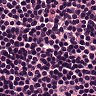
Metastatic tissue present: no